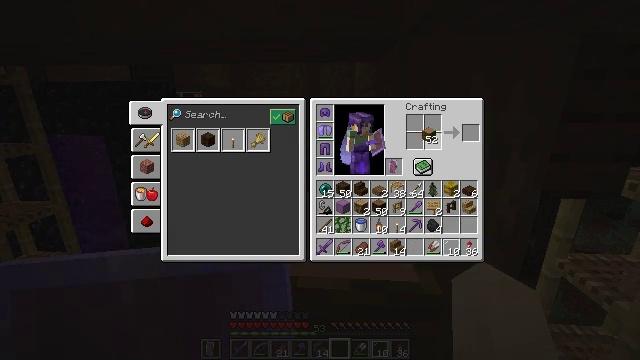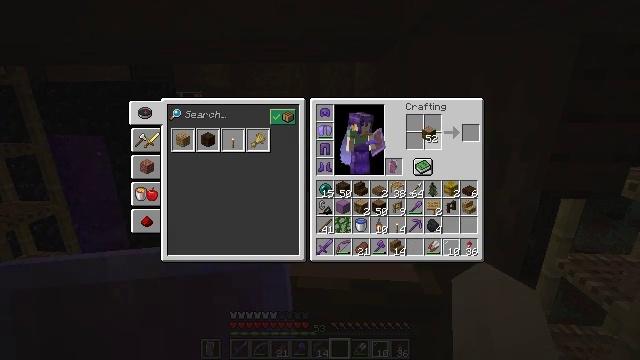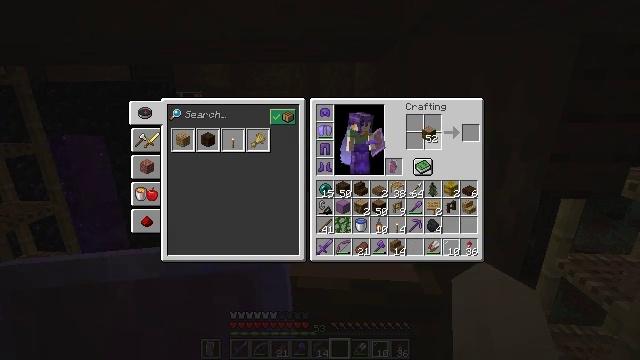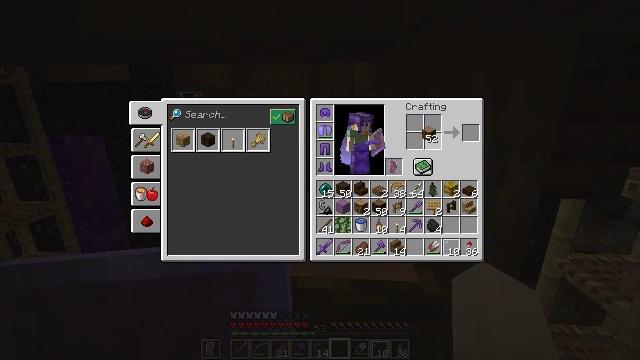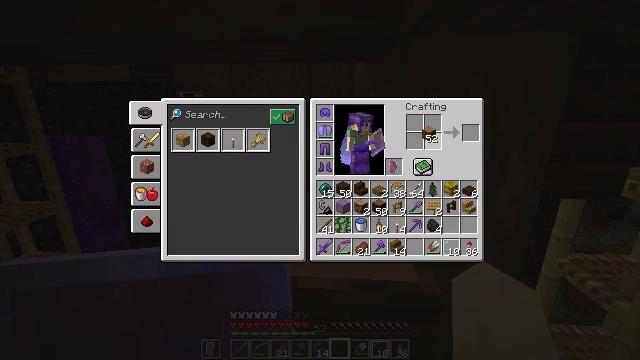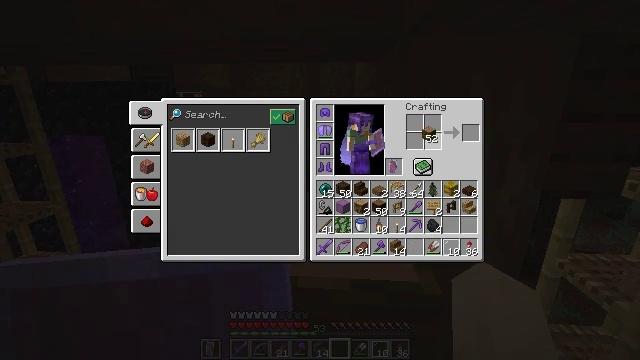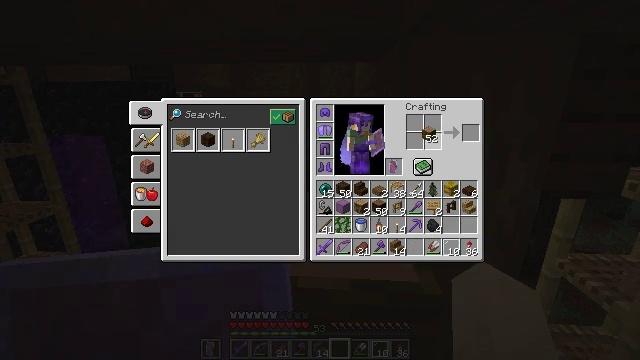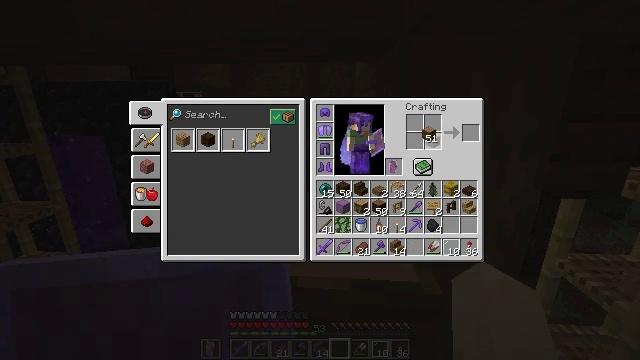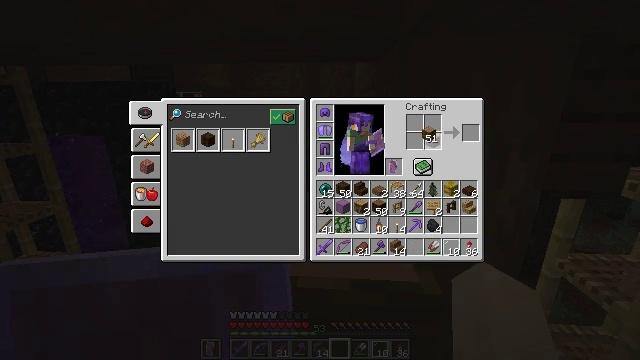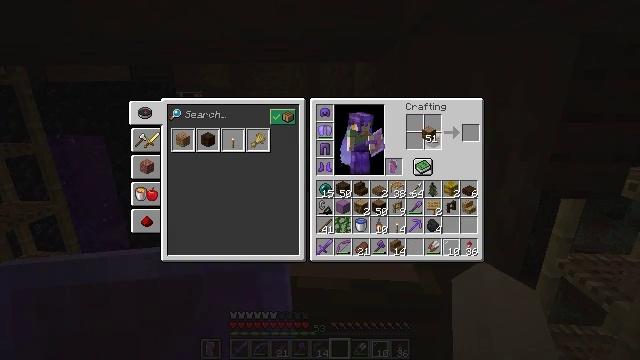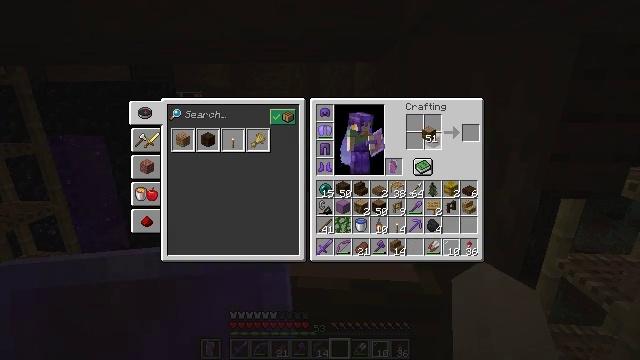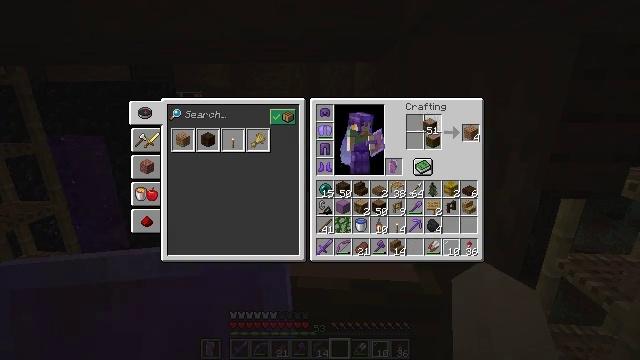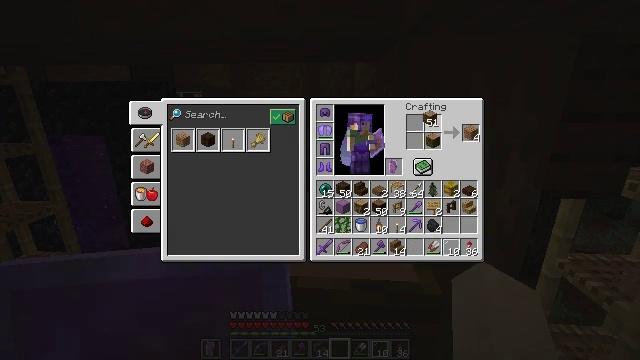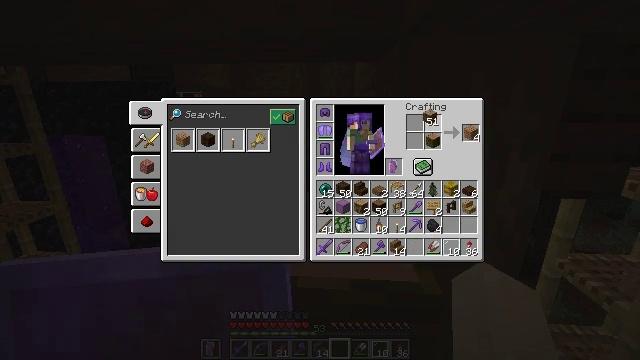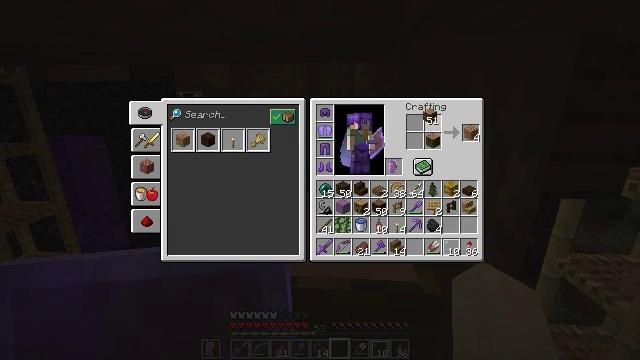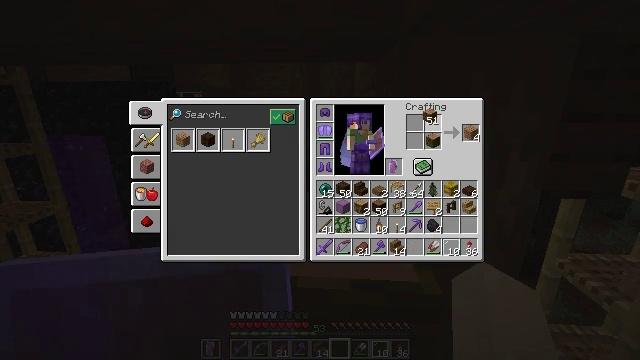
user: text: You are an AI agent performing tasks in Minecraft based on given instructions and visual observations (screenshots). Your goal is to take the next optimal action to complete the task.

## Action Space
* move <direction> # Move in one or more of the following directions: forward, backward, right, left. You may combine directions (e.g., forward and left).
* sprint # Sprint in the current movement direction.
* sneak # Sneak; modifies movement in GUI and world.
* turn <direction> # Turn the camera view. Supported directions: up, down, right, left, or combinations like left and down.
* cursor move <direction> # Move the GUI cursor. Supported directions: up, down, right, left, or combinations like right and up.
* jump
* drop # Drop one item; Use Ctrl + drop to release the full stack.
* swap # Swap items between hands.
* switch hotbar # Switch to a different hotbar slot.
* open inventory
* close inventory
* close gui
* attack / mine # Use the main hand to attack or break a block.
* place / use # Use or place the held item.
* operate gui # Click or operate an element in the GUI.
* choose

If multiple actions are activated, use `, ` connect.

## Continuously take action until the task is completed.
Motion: motion action
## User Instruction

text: craft item jungle wood
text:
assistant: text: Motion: no_op
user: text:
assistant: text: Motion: no_op
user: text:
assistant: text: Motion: no_op
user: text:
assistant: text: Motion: no_op
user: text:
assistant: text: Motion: use / place
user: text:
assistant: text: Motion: use / place
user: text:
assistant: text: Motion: no_op
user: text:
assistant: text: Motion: no_op
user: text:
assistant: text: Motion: no_op
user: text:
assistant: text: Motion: no_op
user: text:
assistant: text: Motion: turn up
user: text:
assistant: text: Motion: turn up
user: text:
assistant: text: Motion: no_op
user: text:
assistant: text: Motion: no_op
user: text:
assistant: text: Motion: no_op
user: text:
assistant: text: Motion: use / place
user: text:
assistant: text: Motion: use / place
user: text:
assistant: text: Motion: use / place
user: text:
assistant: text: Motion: no_op
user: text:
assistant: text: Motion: no_op
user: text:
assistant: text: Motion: no_op
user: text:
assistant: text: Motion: no_op
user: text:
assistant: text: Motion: no_op
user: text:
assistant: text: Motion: no_op
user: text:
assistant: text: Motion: no_op
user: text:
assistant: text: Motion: no_op
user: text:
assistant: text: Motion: no_op
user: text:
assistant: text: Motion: no_op
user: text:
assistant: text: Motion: use / place
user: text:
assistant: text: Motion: use / place